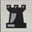
Piece: bR